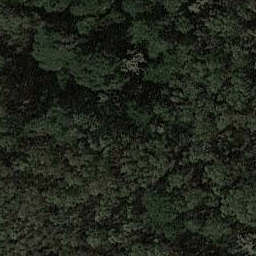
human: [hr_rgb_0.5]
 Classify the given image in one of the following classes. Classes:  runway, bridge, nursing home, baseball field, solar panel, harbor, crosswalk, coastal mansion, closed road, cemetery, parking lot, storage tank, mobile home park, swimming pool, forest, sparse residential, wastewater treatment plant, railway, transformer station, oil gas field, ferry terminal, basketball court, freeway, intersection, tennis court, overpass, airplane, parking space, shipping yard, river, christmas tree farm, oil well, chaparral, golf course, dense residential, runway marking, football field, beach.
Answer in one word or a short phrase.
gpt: forest